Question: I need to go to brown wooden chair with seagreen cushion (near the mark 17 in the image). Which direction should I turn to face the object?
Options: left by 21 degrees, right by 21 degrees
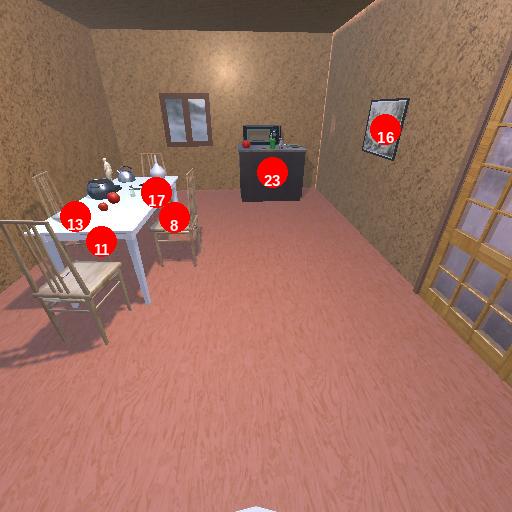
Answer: left by 21 degrees